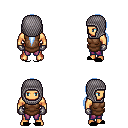
a pixel art fantasy rpg character, male body template, human, tanned skin, brown tunic, magenta pants, white cyan ponytail hairstyle, chain hood, metal gloves, black slippers, four views (front, back, left, right), 2x2 character sprite sheet, small pixel art, hard edges, no anti-aliasing